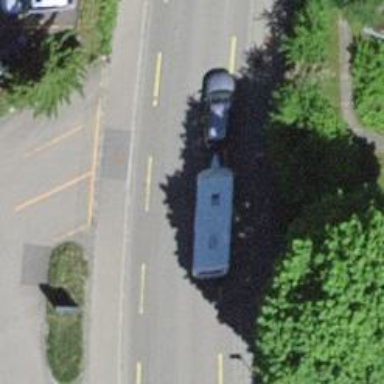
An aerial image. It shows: Secondary road with asphalt surface. There are sidewalks on both sides and exclusive cycling lanes on both sides as well.